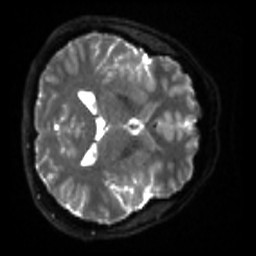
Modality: sbref
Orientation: axial
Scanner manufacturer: siemens
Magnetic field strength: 3 T
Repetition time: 4 s
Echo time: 0.0594 s